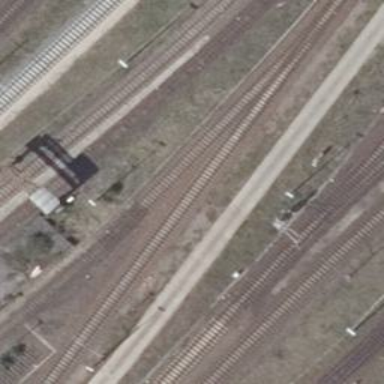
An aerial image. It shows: Railway yard with electrified contact lines.